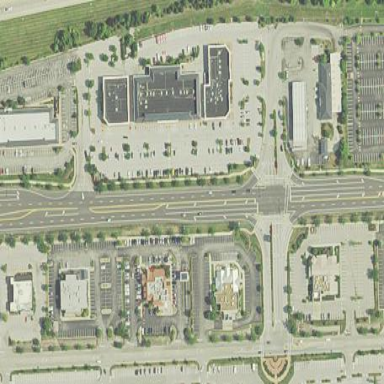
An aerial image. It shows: Retail area.